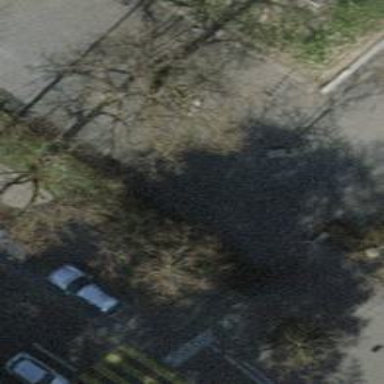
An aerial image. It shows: Tree-lined avenue.